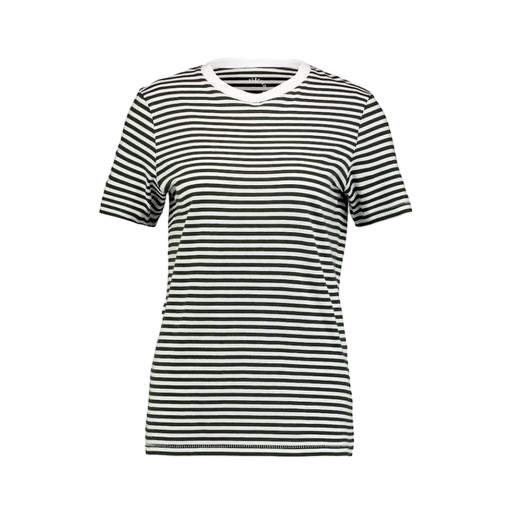
black women's striped t-shirt, black women's stripe t, black and white striped shirt, white background